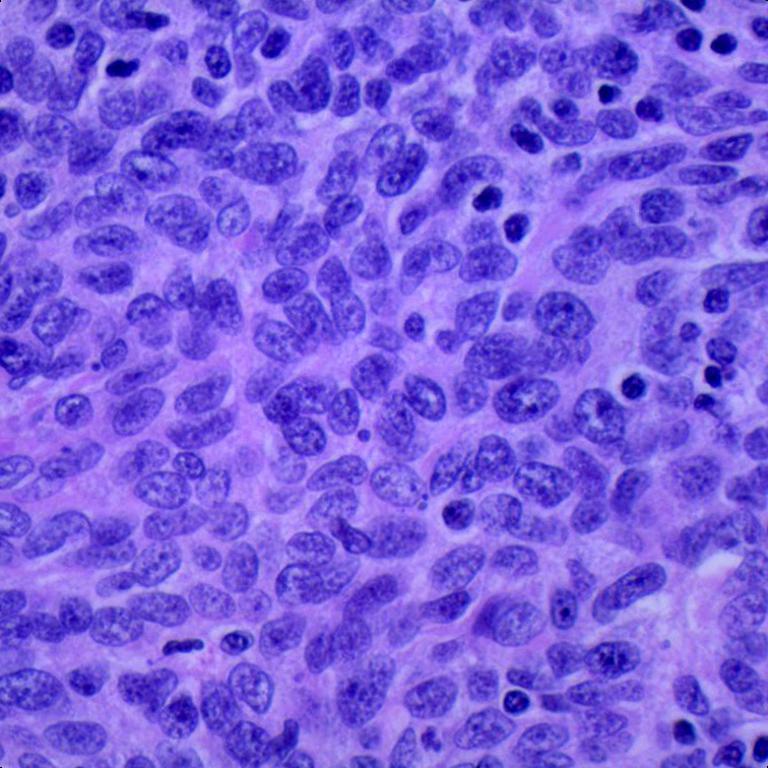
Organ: lung
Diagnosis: squamous carcinomas